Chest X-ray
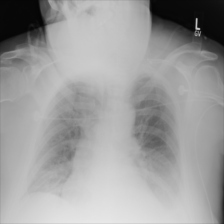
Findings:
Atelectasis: negative
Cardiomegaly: negative
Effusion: negative
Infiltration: negative
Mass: negative
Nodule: negative
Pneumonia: negative
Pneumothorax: negative
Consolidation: negative
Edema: negative
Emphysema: negative
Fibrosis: negative
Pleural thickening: negative
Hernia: negative